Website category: university
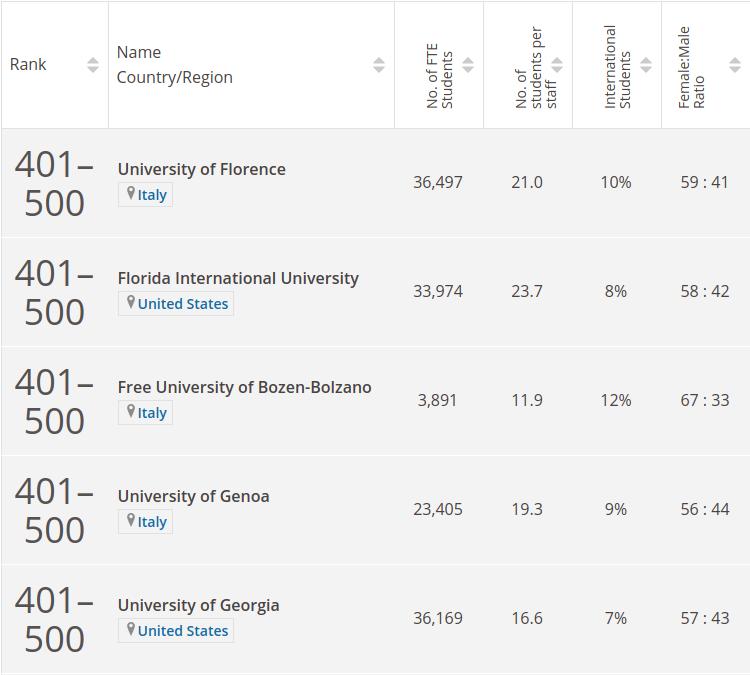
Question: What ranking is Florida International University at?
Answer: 401500

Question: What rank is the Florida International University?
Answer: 401500

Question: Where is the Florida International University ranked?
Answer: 401500

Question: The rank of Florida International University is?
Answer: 401500

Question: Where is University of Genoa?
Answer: Italy

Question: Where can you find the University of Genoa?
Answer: Italy

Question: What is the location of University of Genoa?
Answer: Italy

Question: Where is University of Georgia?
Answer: United States

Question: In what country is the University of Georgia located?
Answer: United States

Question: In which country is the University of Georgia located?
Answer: United States

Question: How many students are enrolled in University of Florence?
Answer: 36,497

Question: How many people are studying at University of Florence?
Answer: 36,497

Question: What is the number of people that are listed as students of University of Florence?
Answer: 36,497

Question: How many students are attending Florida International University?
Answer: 33,974

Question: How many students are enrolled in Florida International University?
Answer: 33,974

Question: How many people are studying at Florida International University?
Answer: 33,974

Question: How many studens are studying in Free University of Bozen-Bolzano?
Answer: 3,891

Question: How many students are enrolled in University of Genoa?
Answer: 23,405

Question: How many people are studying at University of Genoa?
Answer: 23,405

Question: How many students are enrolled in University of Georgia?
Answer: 36,169

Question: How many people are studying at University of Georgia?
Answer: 36,169

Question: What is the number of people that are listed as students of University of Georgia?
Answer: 36,169

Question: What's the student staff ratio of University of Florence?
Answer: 21.0

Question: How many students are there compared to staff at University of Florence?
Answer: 21.0

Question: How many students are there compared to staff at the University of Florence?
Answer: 21.0

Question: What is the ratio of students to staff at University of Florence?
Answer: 21.0

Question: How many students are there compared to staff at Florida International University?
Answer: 23.7

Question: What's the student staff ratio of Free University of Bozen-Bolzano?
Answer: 11.9

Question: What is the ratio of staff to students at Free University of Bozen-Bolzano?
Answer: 11.9

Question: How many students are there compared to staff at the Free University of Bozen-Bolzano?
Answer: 11.9

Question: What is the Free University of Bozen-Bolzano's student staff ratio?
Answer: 11.9

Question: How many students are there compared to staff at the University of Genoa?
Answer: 19.3

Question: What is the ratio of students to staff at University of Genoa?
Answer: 19.3

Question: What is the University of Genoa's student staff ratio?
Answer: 19.3

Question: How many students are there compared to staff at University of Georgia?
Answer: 16.6

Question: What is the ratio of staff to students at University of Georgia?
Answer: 16.6

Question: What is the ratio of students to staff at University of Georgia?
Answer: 16.6

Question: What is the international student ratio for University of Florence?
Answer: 10%

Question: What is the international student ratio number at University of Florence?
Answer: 10%

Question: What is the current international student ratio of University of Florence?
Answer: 10%

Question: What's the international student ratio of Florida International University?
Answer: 8%

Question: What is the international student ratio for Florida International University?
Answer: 8%

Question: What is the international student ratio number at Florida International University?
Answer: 8%

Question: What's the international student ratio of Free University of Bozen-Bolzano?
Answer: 12%

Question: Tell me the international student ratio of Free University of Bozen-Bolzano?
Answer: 12%

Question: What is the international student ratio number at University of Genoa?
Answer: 9%

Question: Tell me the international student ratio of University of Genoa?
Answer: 9%

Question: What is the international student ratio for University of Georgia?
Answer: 7%

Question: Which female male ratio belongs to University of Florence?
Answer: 59 : 41

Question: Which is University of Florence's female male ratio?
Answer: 59 : 41

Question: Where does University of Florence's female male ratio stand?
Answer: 59 : 41

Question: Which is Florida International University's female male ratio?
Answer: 58 : 42

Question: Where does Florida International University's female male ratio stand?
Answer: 58 : 42

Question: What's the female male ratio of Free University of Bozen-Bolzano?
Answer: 67 : 33

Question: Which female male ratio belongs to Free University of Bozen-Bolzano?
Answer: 67 : 33

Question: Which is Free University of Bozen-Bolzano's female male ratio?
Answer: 67 : 33

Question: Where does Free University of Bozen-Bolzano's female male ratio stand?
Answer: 67 : 33

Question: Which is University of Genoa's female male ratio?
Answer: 56 : 44

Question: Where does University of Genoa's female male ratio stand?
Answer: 56 : 44

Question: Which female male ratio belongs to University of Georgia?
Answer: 57 : 43